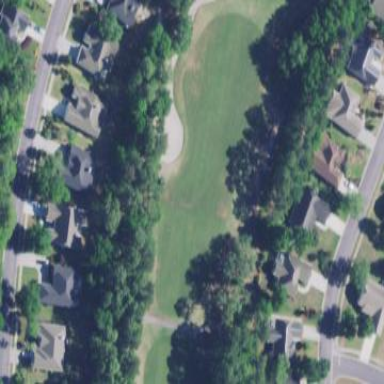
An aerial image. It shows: Grassy area designated as golf fairway.